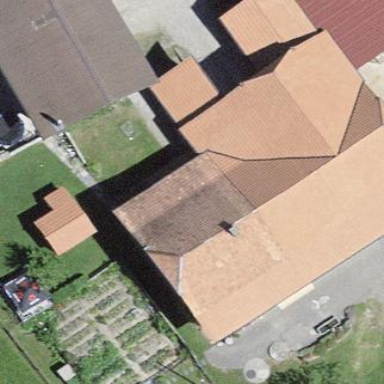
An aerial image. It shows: Farm building.